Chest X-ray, AP view. Patient: 26 years old, sex M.
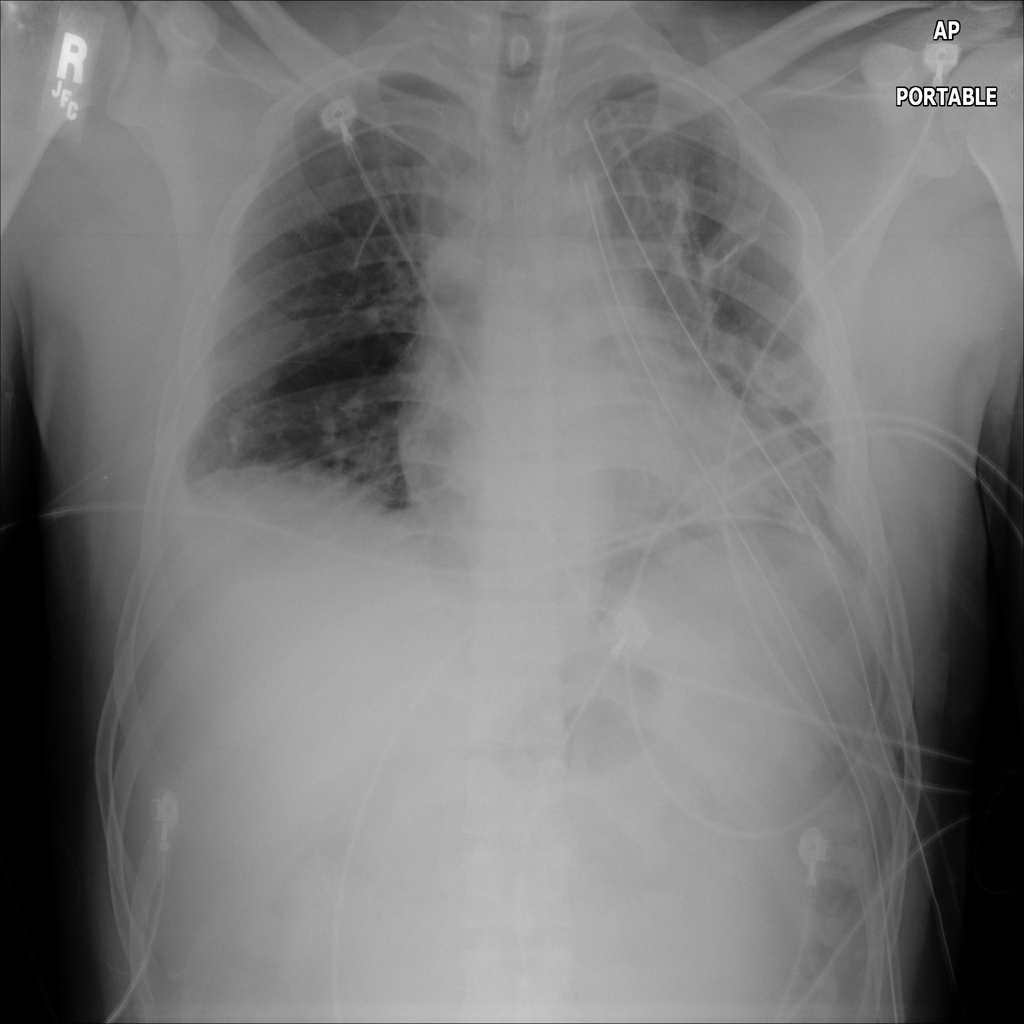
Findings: Pleural_Thickening